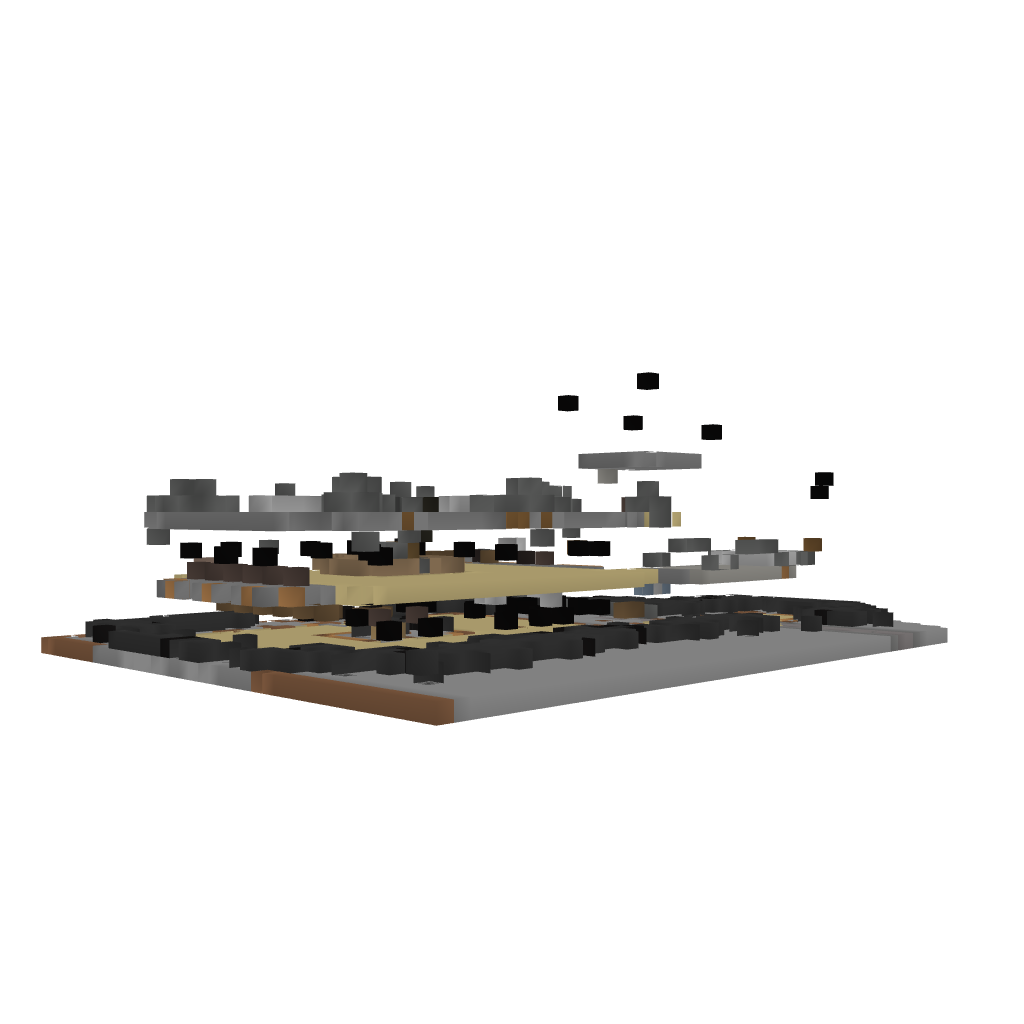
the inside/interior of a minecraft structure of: Modern House #3